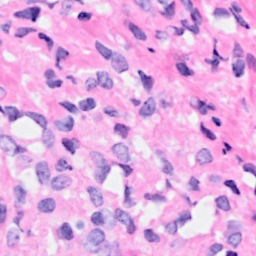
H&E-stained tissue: Breast